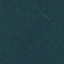
Land use / land cover: Forest